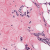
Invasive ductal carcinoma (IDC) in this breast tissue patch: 1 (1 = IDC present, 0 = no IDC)